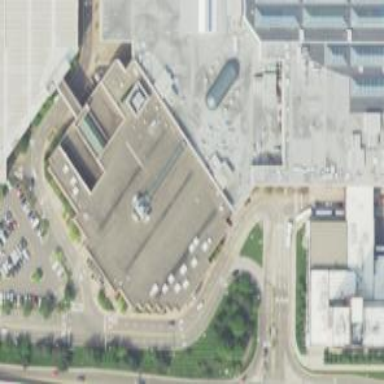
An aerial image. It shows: Department store building.